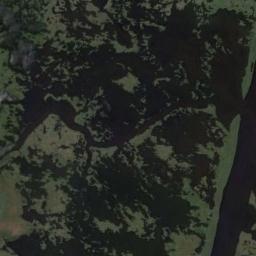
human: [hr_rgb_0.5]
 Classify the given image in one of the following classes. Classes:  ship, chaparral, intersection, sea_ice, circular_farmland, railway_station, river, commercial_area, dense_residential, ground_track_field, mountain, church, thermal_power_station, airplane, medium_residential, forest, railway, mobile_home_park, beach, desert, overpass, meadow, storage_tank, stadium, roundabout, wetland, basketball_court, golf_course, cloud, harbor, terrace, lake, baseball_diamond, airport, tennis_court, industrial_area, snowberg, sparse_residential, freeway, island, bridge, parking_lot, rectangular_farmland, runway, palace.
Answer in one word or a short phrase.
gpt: wetland